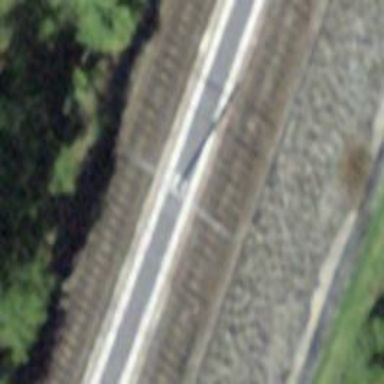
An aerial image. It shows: Stop position for public transport at railway stop.